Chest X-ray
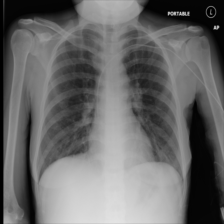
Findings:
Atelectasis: negative
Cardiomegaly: negative
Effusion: negative
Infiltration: negative
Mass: negative
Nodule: negative
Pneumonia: negative
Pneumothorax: negative
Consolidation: negative
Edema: negative
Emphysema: negative
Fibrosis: negative
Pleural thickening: negative
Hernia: negative